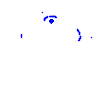
Particle: pion